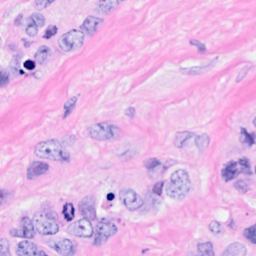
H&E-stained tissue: Breast